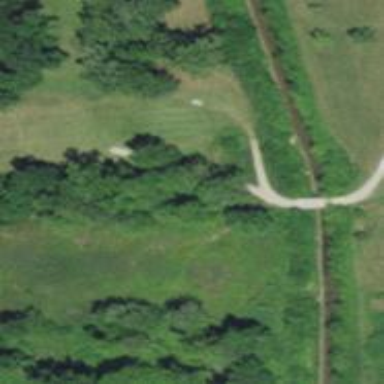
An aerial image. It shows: Path for both roads and golfers.